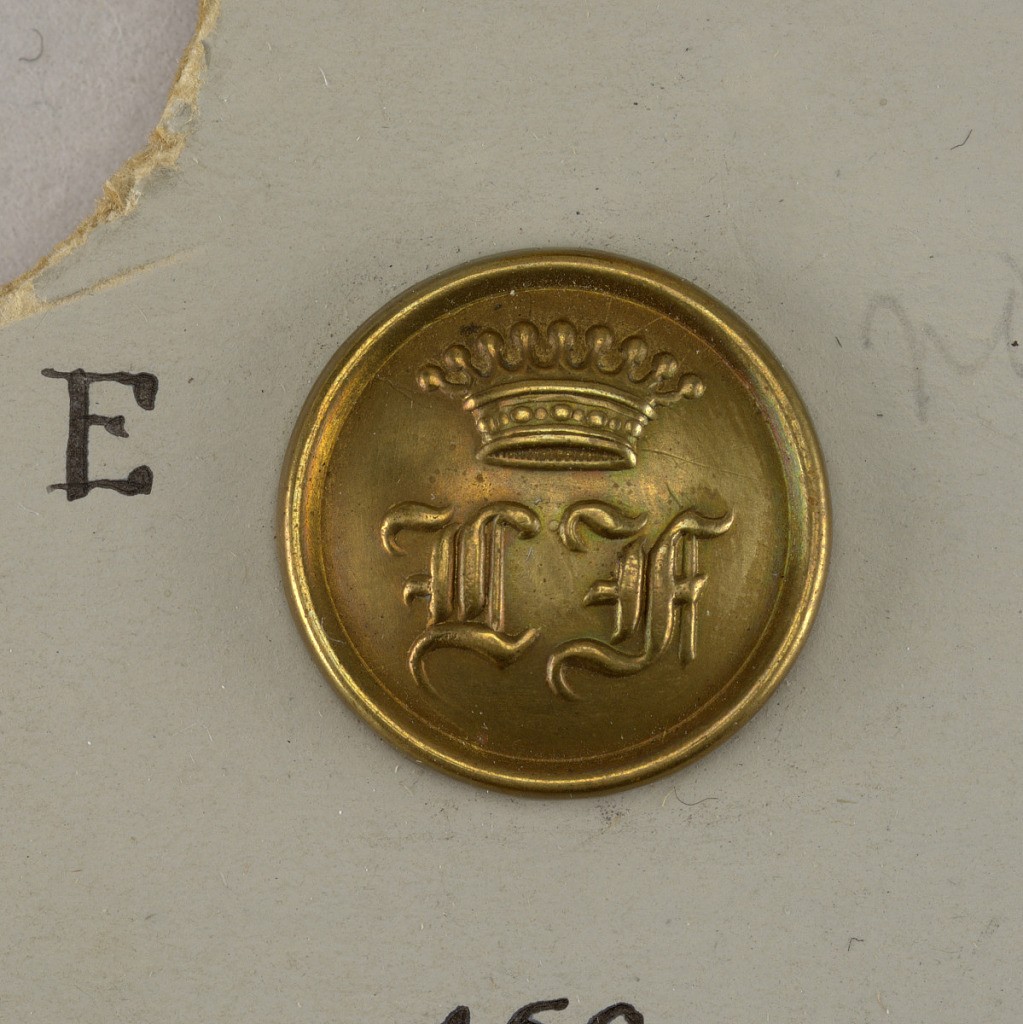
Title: Button
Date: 19th century
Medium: Brass
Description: Slightly convex button with ornament showing the intitals "LF" below a crown. Brass back and shank.

On card E